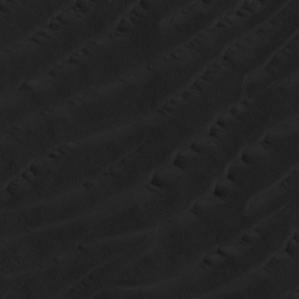
Label: non_frost